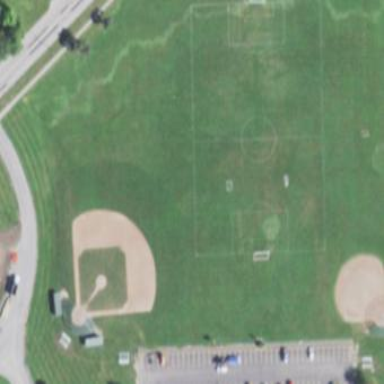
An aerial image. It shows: Soccer pitch designated for leisure and sports activities.